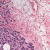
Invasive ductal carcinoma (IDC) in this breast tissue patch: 1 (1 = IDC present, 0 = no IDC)